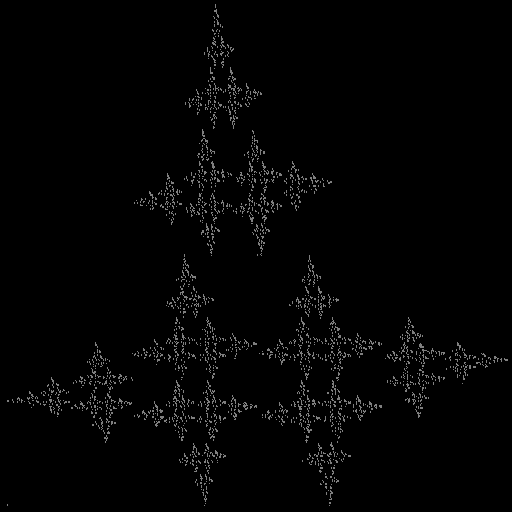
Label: crystal